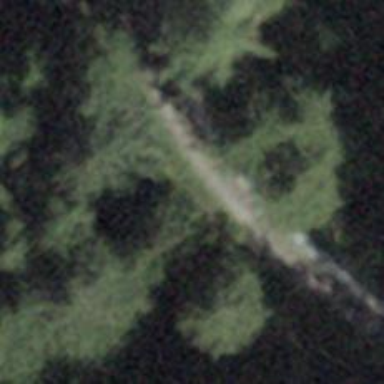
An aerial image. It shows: Unpaved track road.